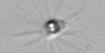
Label: Calciopappus